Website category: university
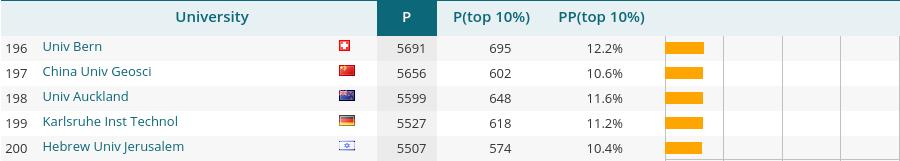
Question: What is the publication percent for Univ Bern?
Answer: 12.2%

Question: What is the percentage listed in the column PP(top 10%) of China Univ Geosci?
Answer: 10.6%

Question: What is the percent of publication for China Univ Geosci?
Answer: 10.6%

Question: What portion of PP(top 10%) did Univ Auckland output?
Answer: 11.6%

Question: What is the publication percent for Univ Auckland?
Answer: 11.6%

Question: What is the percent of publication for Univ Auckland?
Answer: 11.6%

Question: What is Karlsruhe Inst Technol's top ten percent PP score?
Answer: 11.2%

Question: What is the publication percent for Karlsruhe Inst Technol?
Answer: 11.2%

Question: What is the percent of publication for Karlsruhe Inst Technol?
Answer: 11.2%

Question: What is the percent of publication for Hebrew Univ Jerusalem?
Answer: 10.4%

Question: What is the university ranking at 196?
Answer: Univ Bern

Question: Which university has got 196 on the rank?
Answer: Univ Bern

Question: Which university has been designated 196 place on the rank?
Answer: Univ Bern

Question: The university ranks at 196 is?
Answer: Univ Bern

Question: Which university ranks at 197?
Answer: China Univ Geosci

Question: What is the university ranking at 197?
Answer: China Univ Geosci

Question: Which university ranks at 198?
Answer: Univ Auckland

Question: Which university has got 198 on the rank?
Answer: Univ Auckland

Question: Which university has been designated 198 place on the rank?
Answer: Univ Auckland

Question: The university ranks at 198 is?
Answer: Univ Auckland

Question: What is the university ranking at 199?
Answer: Karlsruhe Inst Technol

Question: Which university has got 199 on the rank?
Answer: Karlsruhe Inst Technol

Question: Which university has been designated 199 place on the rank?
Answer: Karlsruhe Inst Technol

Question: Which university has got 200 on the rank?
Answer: Hebrew Univ Jerusalem

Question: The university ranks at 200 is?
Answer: Hebrew Univ Jerusalem

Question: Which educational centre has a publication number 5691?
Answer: Univ Bern

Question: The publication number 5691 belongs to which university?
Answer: Univ Bern

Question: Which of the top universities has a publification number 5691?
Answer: Univ Bern

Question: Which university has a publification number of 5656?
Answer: China Univ Geosci

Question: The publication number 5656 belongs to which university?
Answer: China Univ Geosci

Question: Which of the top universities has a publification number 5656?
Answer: China Univ Geosci

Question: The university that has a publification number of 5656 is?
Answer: China Univ Geosci

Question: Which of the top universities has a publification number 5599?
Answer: Univ Auckland

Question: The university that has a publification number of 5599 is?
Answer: Univ Auckland

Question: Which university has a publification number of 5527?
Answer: Karlsruhe Inst Technol

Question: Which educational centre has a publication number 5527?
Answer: Karlsruhe Inst Technol

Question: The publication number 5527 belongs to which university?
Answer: Karlsruhe Inst Technol

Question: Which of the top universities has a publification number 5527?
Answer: Karlsruhe Inst Technol

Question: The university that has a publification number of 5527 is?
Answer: Karlsruhe Inst Technol

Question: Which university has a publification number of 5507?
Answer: Hebrew Univ Jerusalem

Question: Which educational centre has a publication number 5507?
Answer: Hebrew Univ Jerusalem

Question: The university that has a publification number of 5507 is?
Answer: Hebrew Univ Jerusalem

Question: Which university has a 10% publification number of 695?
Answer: Univ Bern

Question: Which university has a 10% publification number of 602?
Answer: China Univ Geosci

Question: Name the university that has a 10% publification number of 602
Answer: China Univ Geosci

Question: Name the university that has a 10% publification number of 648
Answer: Univ Auckland

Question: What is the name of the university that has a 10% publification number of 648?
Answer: Univ Auckland

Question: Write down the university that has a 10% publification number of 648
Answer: Univ Auckland

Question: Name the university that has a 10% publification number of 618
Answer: Karlsruhe Inst Technol

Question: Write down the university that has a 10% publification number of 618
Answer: Karlsruhe Inst Technol

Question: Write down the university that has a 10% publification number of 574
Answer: Hebrew Univ Jerusalem